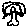
Label: tree